Field crop: maize
Growth stage: 2
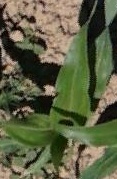
Species: maize